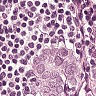
Metastatic tissue present: yes